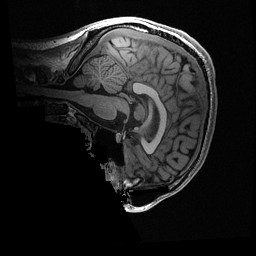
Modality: T1w
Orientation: sagittal
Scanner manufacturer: ge
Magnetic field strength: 3 T
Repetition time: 0.008164 s
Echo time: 0.003184 s